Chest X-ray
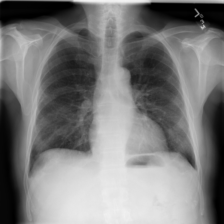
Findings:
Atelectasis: negative
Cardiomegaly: negative
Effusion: negative
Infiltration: negative
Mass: negative
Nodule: negative
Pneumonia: negative
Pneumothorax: negative
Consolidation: negative
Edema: negative
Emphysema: negative
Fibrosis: negative
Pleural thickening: negative
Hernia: negative